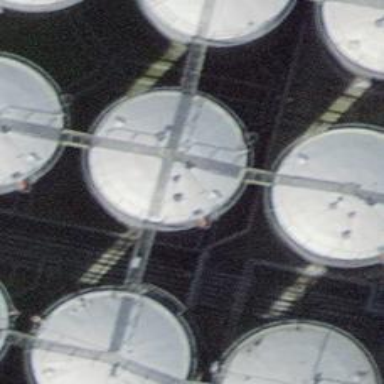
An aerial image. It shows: Industrial building housing storage tank.